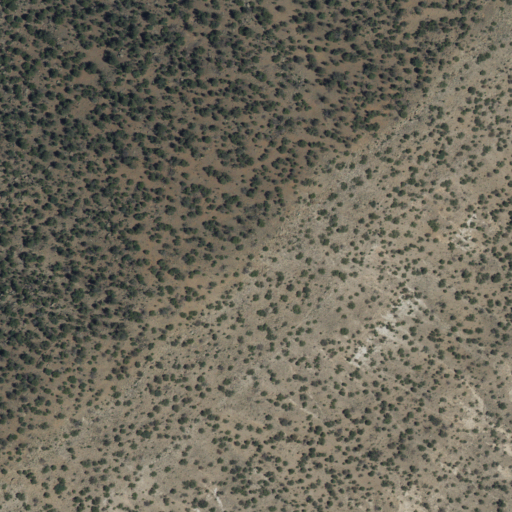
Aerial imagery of mountain in New Mexico named Higgins Mountain containing shrub and evergreen forest